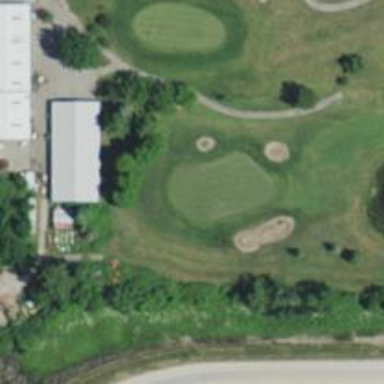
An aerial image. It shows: Golf hole.